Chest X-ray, PA view. Patient: 30 years old, sex F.
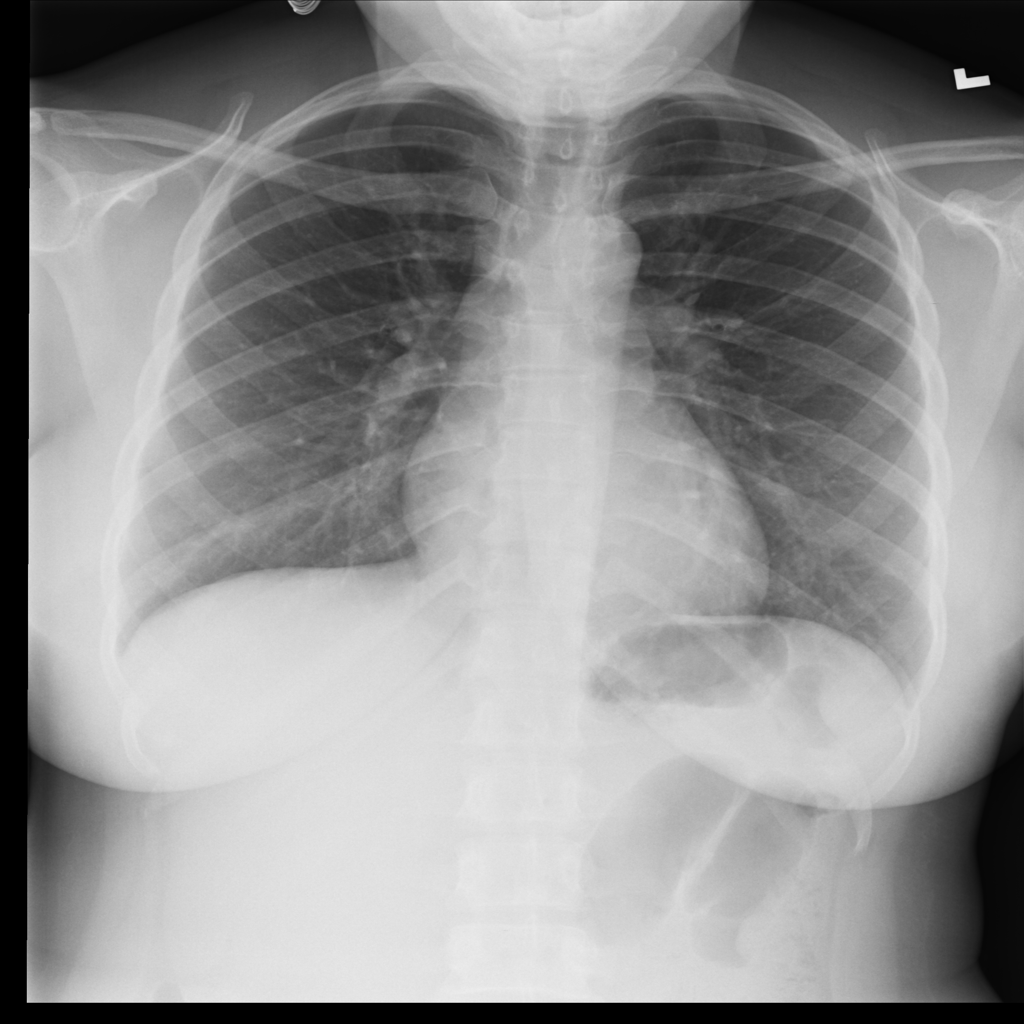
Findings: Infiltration